Question: I use 'autofmt_xdate' to plot long x-axis labels in a readable way. The problem is, when I want to combine different subplots, the x-axis labeling of the other subplots disappears, which I do not appreciate for the leftmost subplot in the figure below (two rows high). Is there a way to prevent 'autofmt_xdate' from quenching the other x-axis labels? Or is there another way to rotate the labels? As you can see I experimented with 'xticks' and "rotate" as well, but the results were not satisfying because the labels were rotated around their center, which resulted in messy labeling.
Script that produces plot below:
'''
from matplotlib import pyplot as plt
from numpy import arange
import numpy
from matplotlib import rc
rc("figure",figsize=(15,10))
#rc('figure.subplot',bottom=0.1,hspace=0.1)
rc("legend",fontsize=16)
fig = plt.figure()
Test_Data = numpy.random.normal(size=20)
fig = plt.figure()
Dimension = (2,3)
plt.subplot2grid(Dimension, (0,0),rowspan=2)
plt.plot(Test_Data)
plt.subplot2grid(Dimension, (0,1),colspan=2)
for i,j in zip(Test_Data,arange(len(Test_Data))):
plt.bar(i,j)
plt.legend(arange(len(Test_Data)))
plt.subplot2grid(Dimension, (1,1),colspan=2)
xticks = [r"%s (%i)" % (a,b) for a,b in zip(Test_Data,Test_Data)]
plt.xticks(arange(len(Test_Data)),xticks)
fig.autofmt_xdate()
plt.ylabel(r'$Some Latex Formula/Divided by some Latex Formula$',fontsize=14)
plt.plot(Test_Data)
#plt.setp(plt.xticks()[1],rotation=30)
plt.tight_layout()
#plt.show()
'''

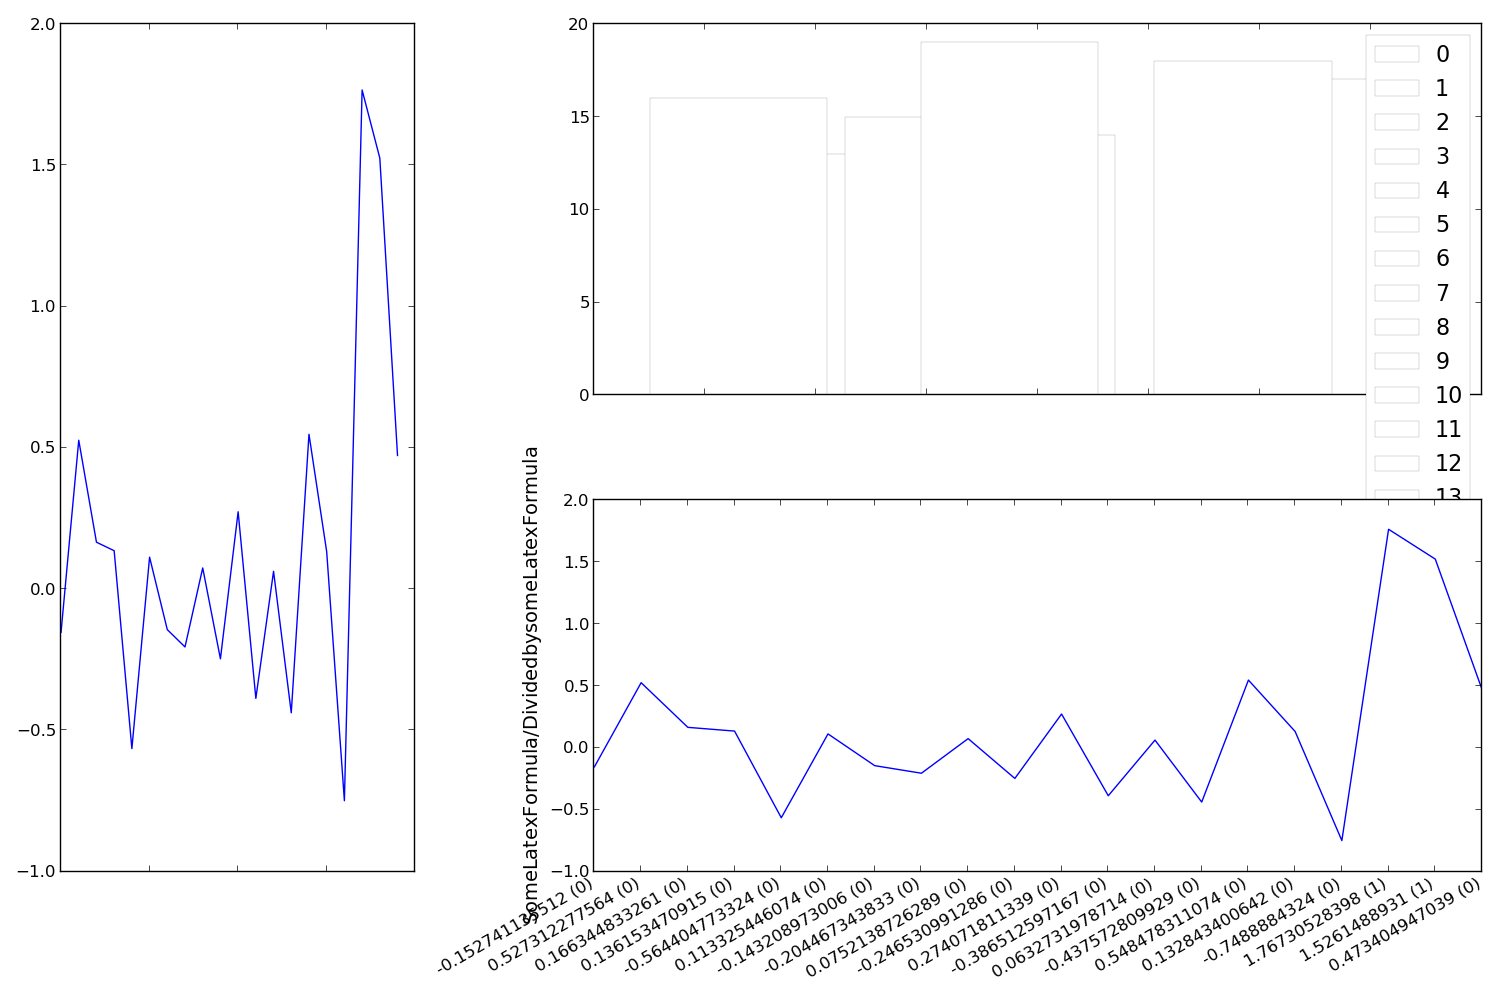
Answer: This is actually a feature of the 'autofmt_xdate' method. From the documentation of the <URL> method:
> Date ticklabels often overlap, so it is useful to rotate them and right align them. Also, a common use case is a number of subplots with shared xaxes where the x-axis is date data. The ticklabels are often long, and it helps to , as well as turn off xlabels.
If you want to rotate the xticklabels of the bottom right subplot only, use
'''
plt.setp(plt.xticks()[1], rotation=30, ha='right') # ha is the same as horizontalalignment
'''
This rotates the ticklabels 30 degrees and right aligns them (same result as when using 'autofmt_xdate') for the bottom right subplot, leaving the two other subplots unchanged.